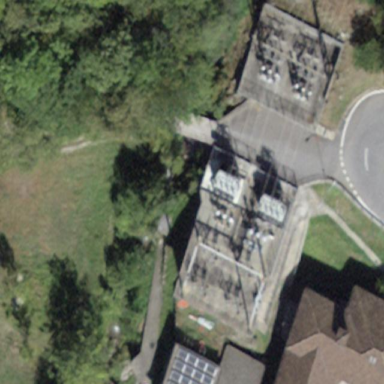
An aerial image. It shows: Power station.